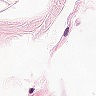
Metastatic tissue present: no